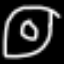
Label: donut